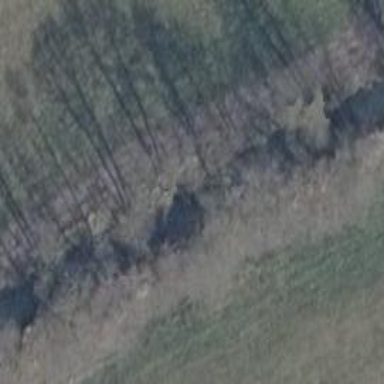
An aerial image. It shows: Row of trees in natural setting.